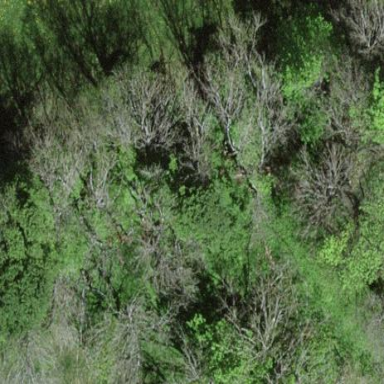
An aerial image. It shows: Forest area.